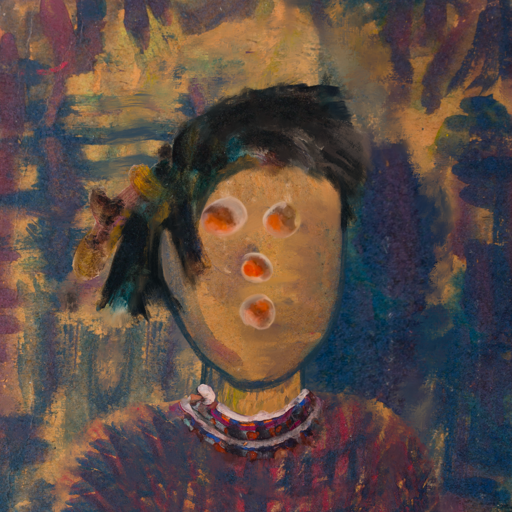
Background: InTheSun, Head And Neck Front: In_The_Sun, Face Front: Rupkatha, Bust: In_The_Sun, Hair Front: Pipe, Head Accessory: Blank, Second Necklace: Blank, Necklace: Hypocrite_1, Baby: Blank